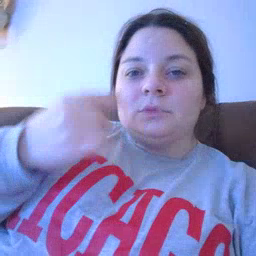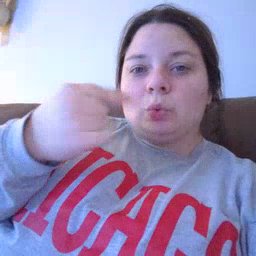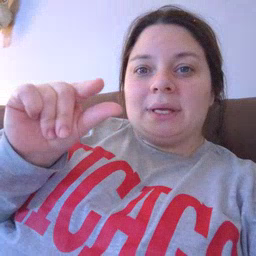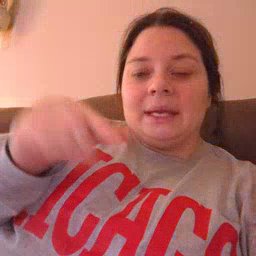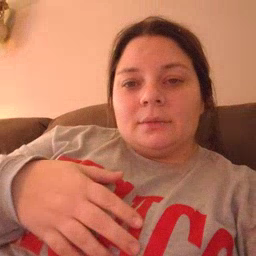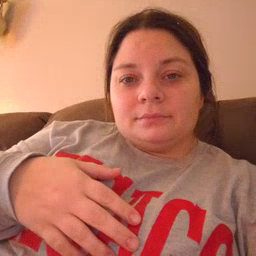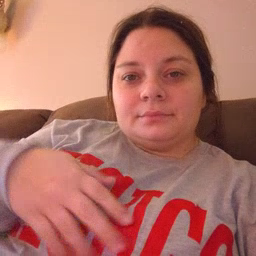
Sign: green